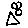
Label: triangle